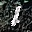
Label: 1